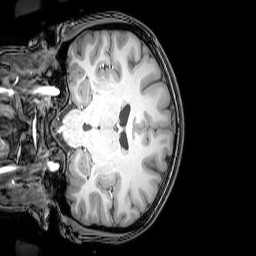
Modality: T1w
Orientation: coronal
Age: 24
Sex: female
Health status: healthy
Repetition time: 0.081 s
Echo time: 0.037 s